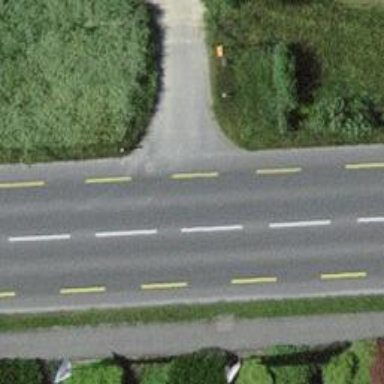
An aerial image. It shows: Secondary road with asphalt surface and dedicated cycle lane.